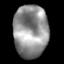
Tissue: lung
Cell type: Epithelial cells
Senescence score: 0.2076
Nuclear area (px): 1775
Mean DAPI intensity: 144.892